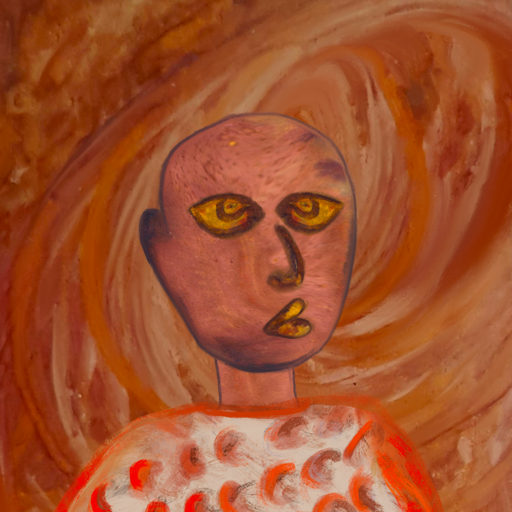
Background: Pious_Lady, Head And Neck Side: Mother_And_Son_Mother, Face Side: Comrade, Bust: Rupkatha, Hair Side: Blank, Head Accessory: Blank, Second Necklace: Blank, Necklace: Blank, Baby: Blank